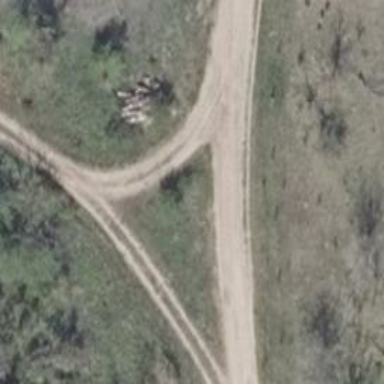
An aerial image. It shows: Track road with grade4 tracktype.